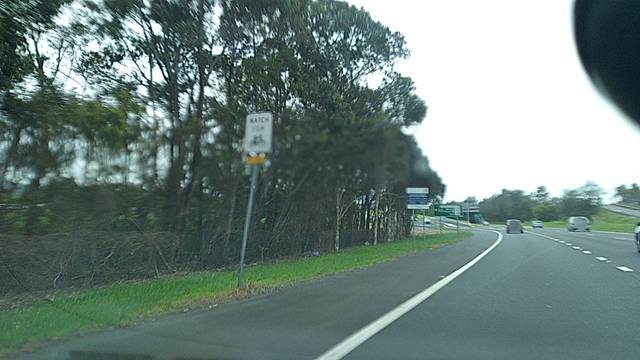
Region: Australia
Coordinates: -34.41, 150.889